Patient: sex M, age 57
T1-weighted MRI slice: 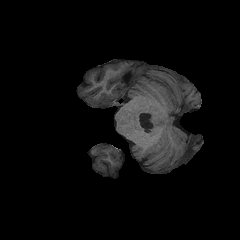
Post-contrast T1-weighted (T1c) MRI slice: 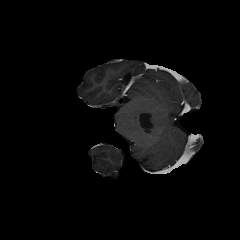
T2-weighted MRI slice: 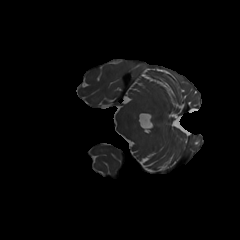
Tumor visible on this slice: no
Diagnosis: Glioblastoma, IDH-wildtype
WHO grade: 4